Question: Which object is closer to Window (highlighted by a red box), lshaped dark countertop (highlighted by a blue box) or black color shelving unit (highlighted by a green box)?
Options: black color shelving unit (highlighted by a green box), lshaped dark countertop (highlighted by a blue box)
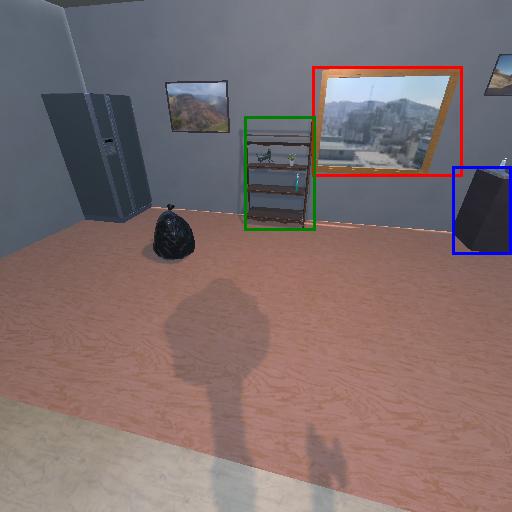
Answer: black color shelving unit (highlighted by a green box)